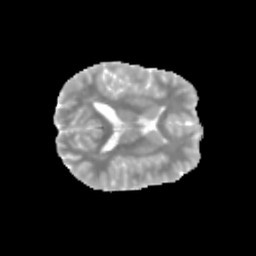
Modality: MD
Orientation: axial
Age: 13
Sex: female
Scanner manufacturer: siemens
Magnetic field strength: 3 T
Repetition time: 3.8 s
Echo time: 0.07 s